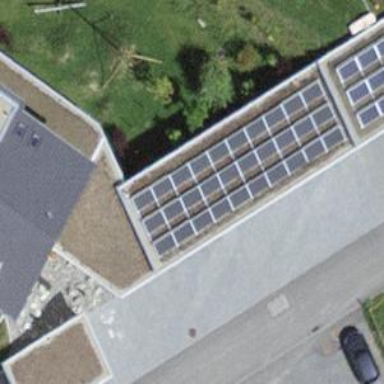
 consisting of solar photovoltaic panels."